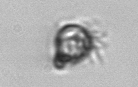
Label: Paratontonia_gracillima